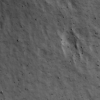
Label: not_dusty